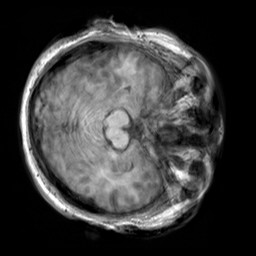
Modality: T1w
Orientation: axial
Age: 26
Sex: male
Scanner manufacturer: siemens
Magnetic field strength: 3 T
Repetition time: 2.3 s
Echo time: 0.00303 s